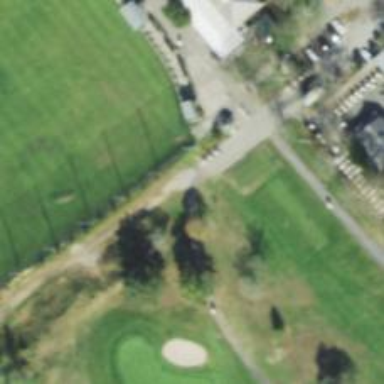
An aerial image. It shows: Path for both road and golf.